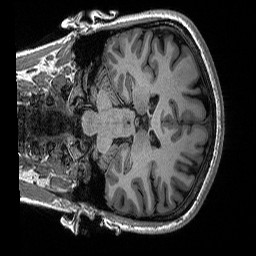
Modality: T1w
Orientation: coronal
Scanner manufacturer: siemens
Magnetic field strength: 3 T
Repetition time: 2.3 s
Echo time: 0.00288 s